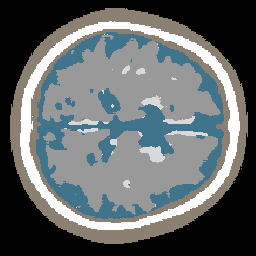
Label: no_lesion